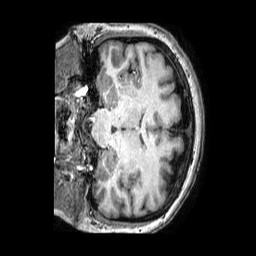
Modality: T1w
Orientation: coronal
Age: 49
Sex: female
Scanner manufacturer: philips
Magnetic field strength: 3 T
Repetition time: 0.006752 s
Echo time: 0.003045 s